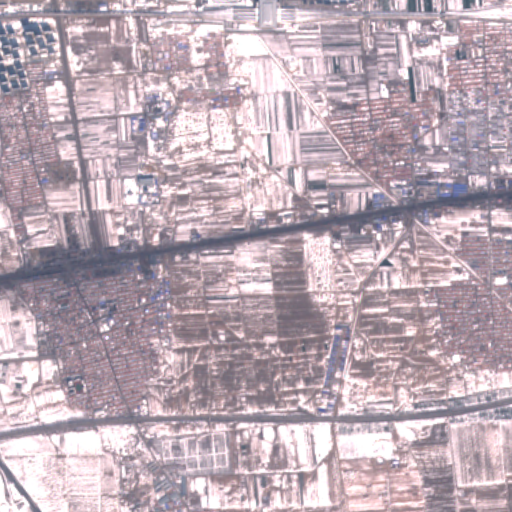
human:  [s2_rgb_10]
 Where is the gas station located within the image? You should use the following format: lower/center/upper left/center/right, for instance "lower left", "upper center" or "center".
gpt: The gas station is located in the center right of the image.
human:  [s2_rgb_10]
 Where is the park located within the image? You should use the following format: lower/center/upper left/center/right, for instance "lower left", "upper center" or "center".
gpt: The park is located in the lower left of the image.
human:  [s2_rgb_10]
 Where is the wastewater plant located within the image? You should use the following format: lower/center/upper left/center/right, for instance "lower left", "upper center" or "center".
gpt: The wastewater plant is located in the upper left of the image.
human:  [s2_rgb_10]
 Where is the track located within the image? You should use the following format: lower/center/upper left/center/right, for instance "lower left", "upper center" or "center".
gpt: There is no track in the image.